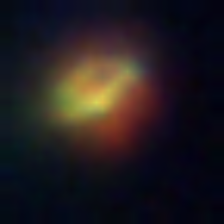
Taxon: NanoPlankton
Group: Other